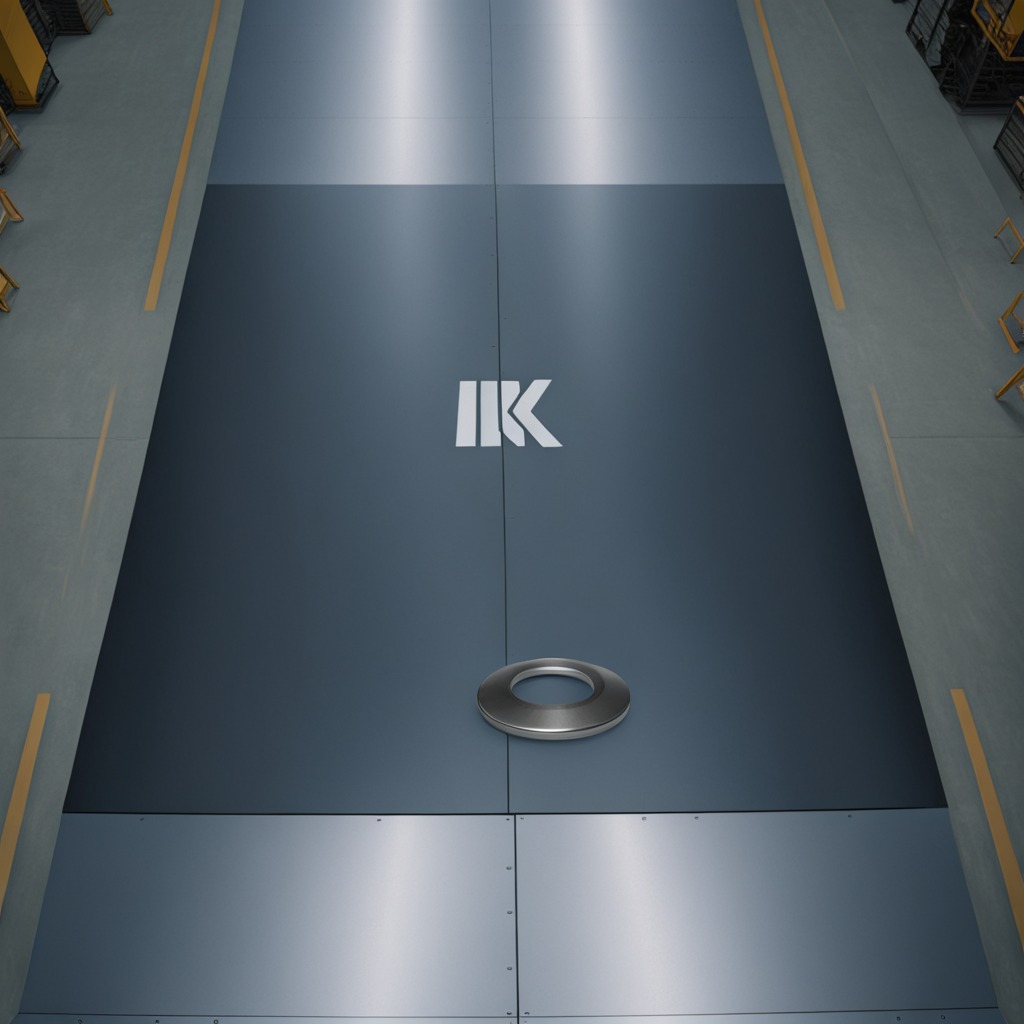
A flat metal washer lies on the toolbox surface in an airplane hangar workshop 8K.